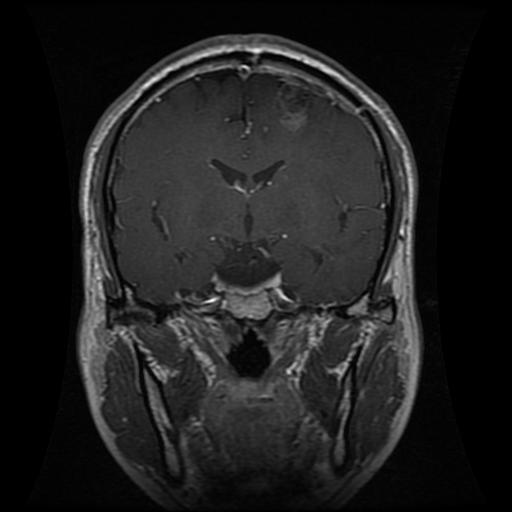
Label: glioma